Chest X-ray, PA view. Patient: 46 years old, sex F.
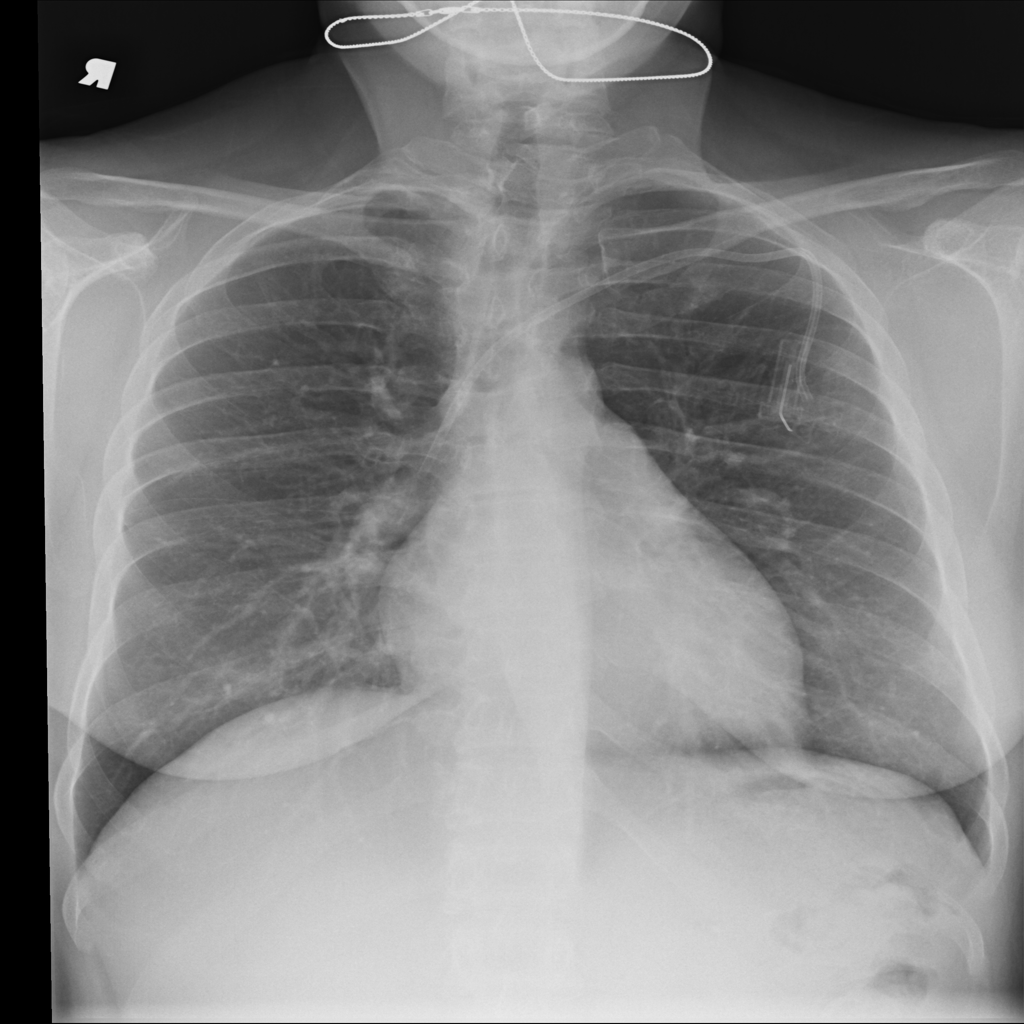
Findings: No Finding